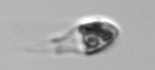
Label: Balanion